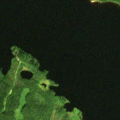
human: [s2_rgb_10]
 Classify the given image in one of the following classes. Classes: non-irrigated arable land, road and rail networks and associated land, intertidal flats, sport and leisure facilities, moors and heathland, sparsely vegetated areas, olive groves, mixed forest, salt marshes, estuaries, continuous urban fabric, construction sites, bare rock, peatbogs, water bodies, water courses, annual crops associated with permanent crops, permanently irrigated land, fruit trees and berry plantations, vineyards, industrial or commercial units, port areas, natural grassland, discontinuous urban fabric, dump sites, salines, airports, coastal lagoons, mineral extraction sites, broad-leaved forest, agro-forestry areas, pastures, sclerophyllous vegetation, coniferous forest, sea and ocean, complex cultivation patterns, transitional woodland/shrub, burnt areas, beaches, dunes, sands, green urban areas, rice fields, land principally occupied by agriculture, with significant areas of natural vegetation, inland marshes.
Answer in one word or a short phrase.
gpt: coniferous forest, mixed forest, water bodies